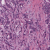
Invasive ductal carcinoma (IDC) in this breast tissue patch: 1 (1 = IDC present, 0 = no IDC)